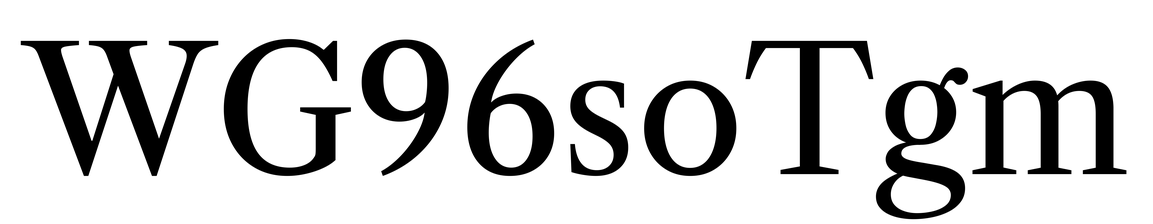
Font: LibreCaslonText_Regular